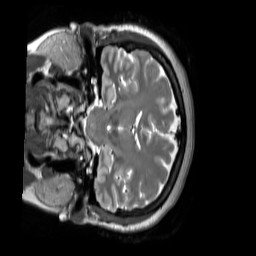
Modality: T2w
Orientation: coronal
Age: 46
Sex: female
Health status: ill
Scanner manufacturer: siemens
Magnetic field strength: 3 T
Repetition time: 2.8 s
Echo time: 0.326 s